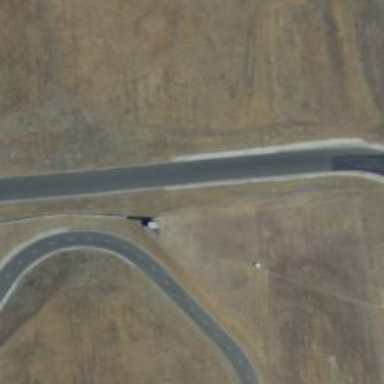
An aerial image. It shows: Motor sport raceway with asphalt surface.